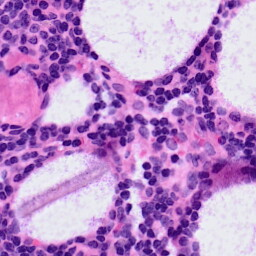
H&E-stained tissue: LymphNode